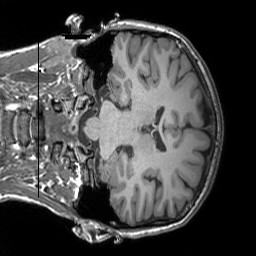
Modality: T1w
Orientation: coronal
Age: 29
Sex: female
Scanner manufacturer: siemens
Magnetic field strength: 3 T
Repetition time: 1.9 s
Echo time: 0.00252 s